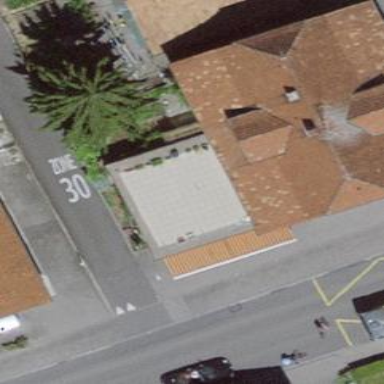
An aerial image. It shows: Flat-roofed building.